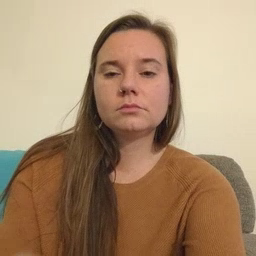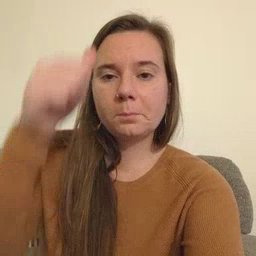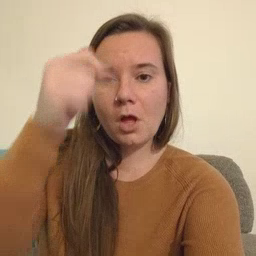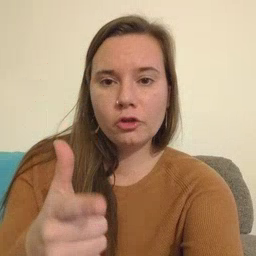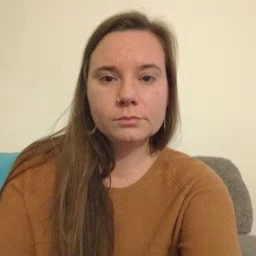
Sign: brother